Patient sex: M
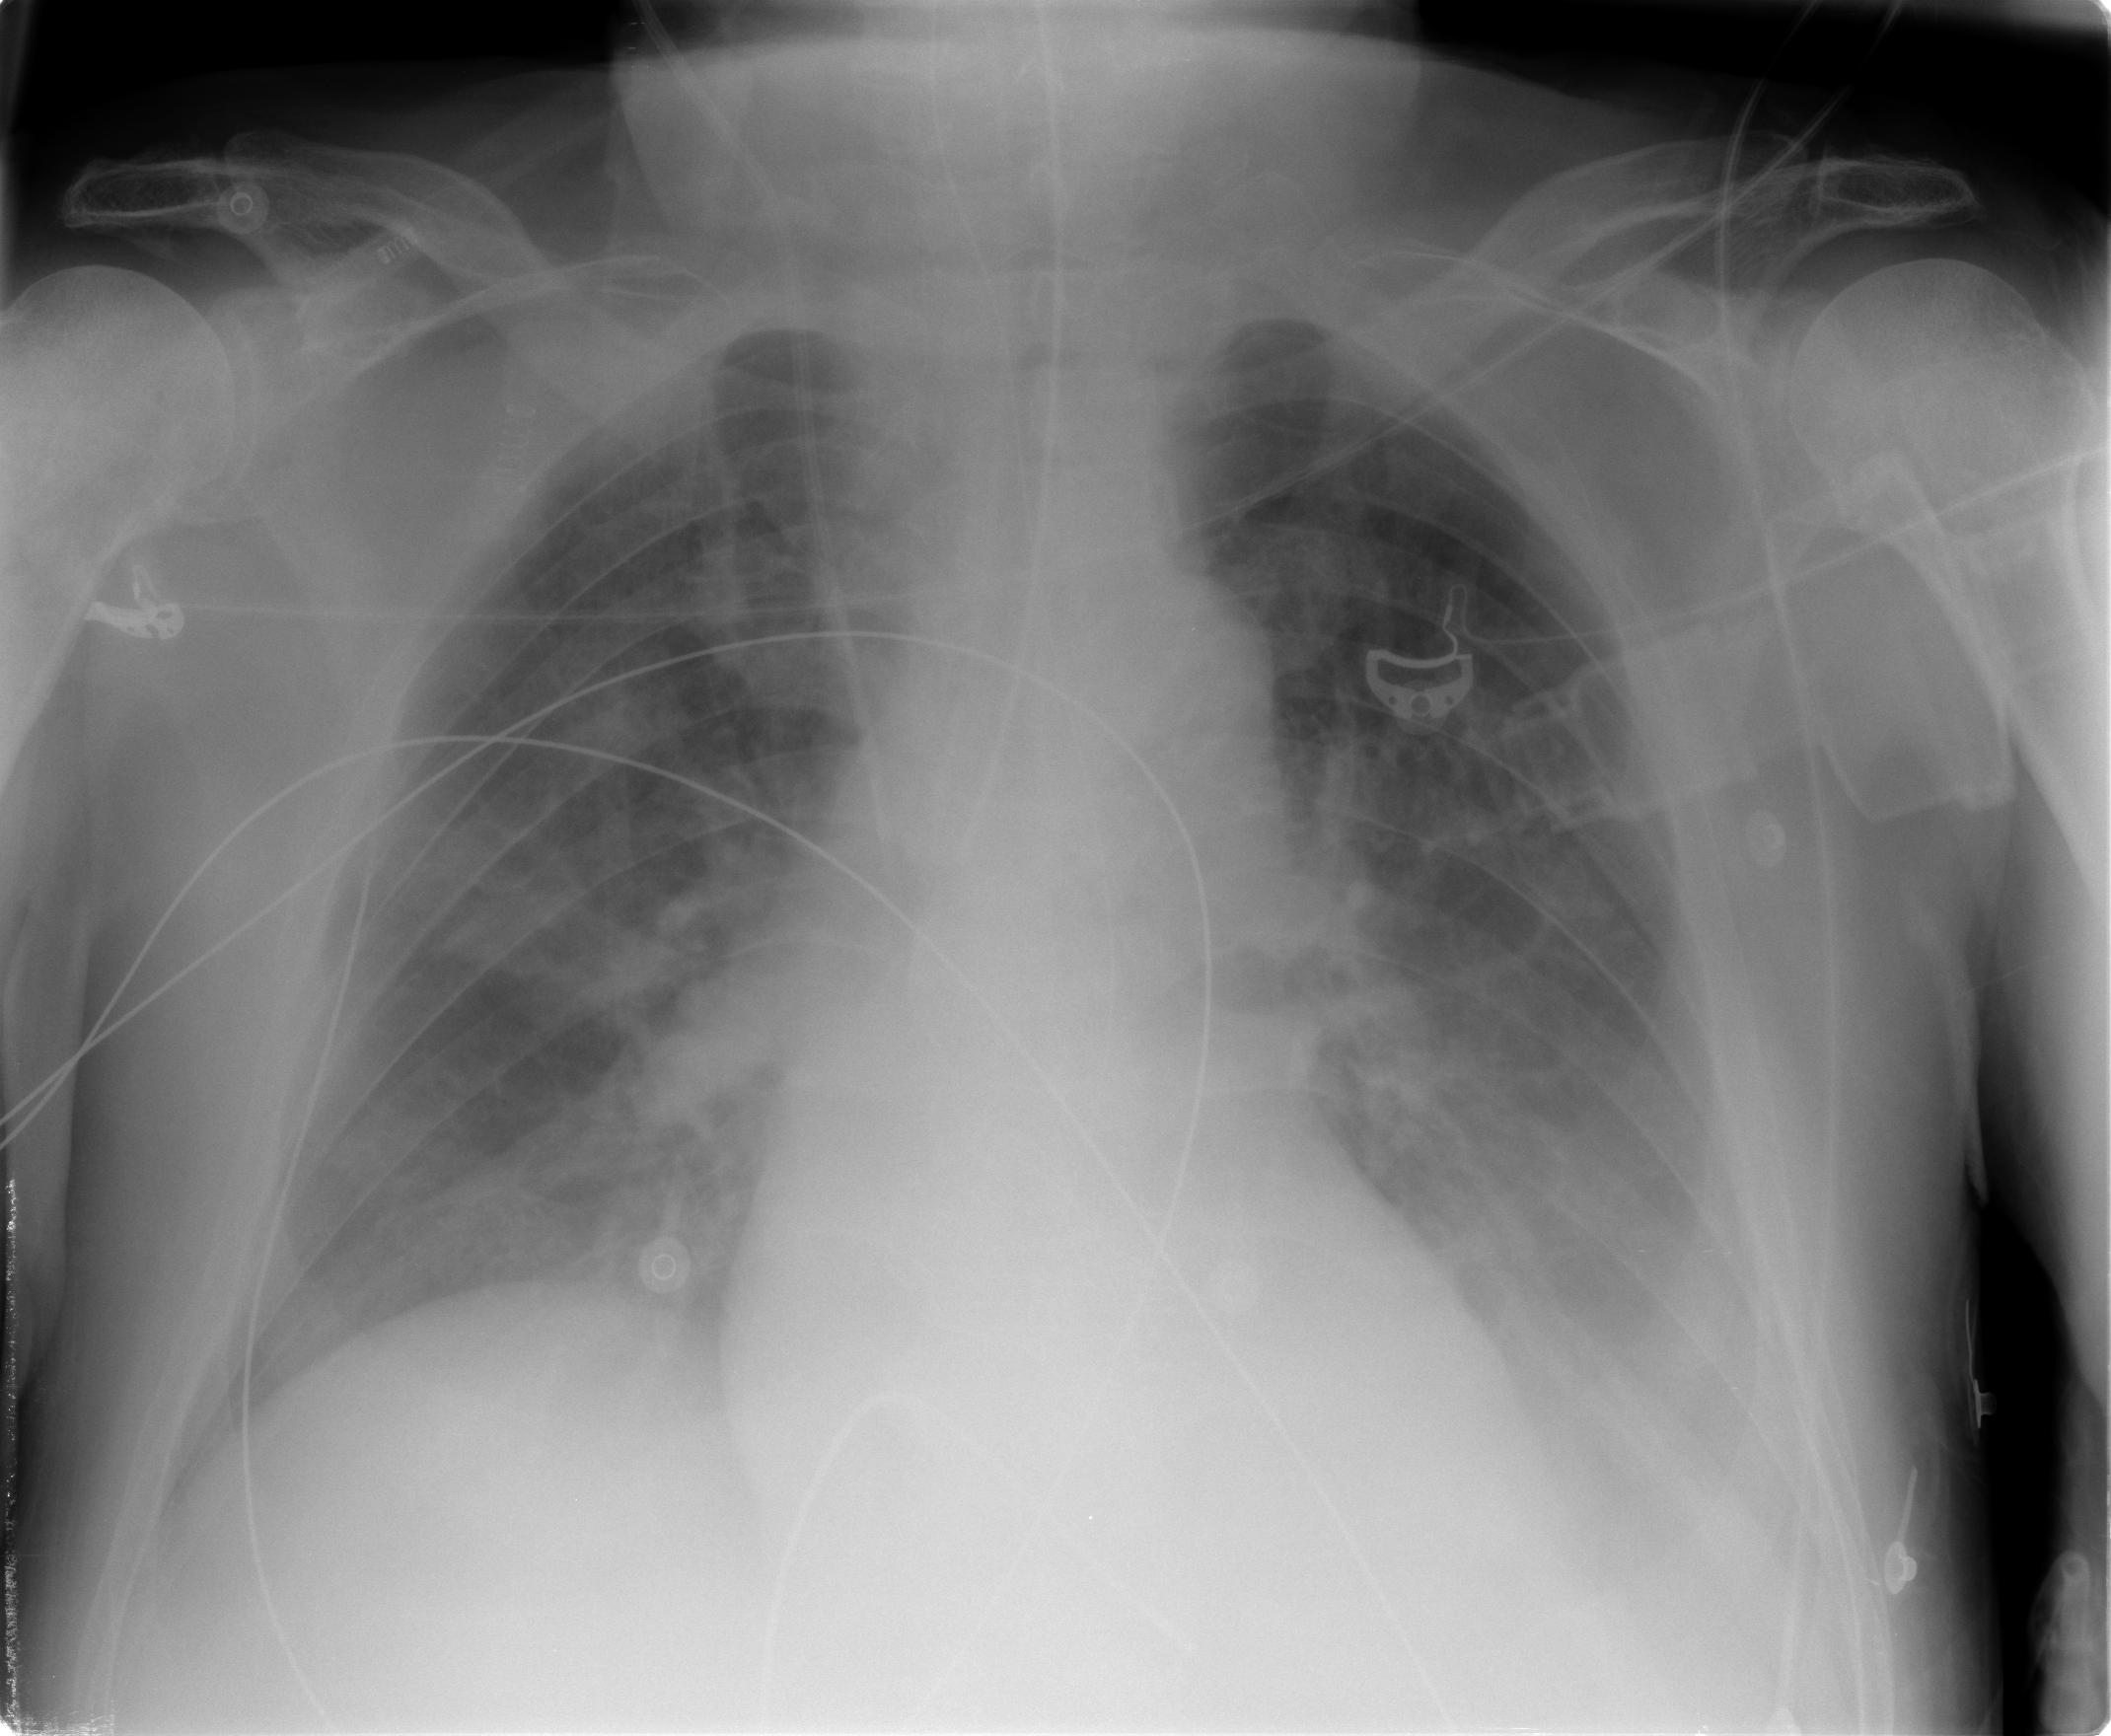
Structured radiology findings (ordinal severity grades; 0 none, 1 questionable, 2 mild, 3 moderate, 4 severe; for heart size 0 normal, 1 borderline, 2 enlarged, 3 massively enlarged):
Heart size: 0
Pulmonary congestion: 2
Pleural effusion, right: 0
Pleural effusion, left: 2
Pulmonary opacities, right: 2
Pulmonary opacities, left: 0
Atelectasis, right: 2
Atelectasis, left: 2